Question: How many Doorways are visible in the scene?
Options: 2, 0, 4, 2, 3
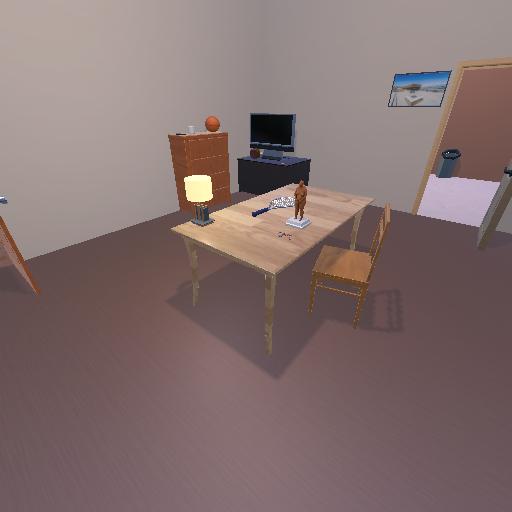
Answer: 2